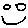
Label: smiley face